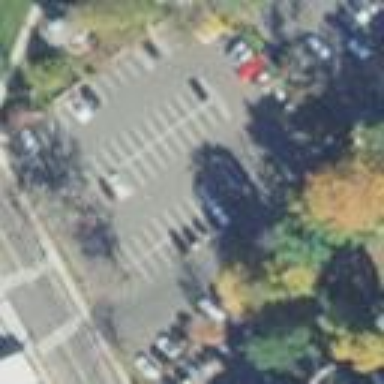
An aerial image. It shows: Parking area with surface.